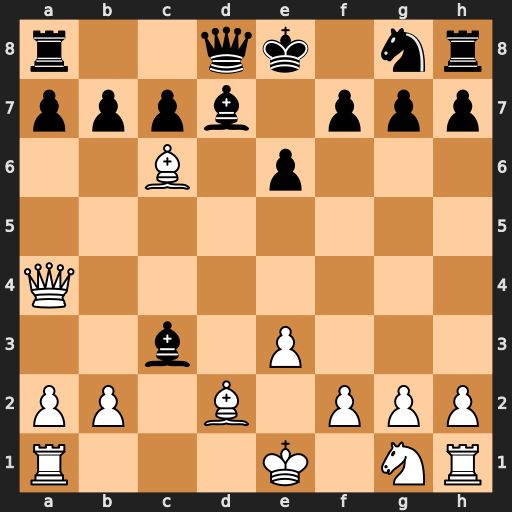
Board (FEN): r2qk1nr/pppb1ppp/2B1p3/8/Q7/2b1P3/PP1B1PPP/R3K1NR
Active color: w
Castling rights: KQkq
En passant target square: -
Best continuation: Bxd7+ Qxd7 Qxd7+